Question: How can I improve the execution time of this SQL
'''
declare @Nemo as varchar(30)
set @Nemo = 'TELH14F'
UPDATE Nemos
SET MPV = px,
SaleContracts = SC
FROM (SELECT TOP 1 sum (Qty) SC,
Px
FROM marketState
WHERE Nemo = @Nemo
AND side = 2
GROUP BY Px
ORDER BY px) src
WHERE Nemo = @Nemo
UPDATE Nemos
SET MPC = px,
BuyContracts = SC
FROM (SELECT TOP 1 sum (Qty) SC,
Px
FROM marketState
WHERE Nemo = @Nemo
AND side = 1
GROUP BY Px
ORDER BY px DESC) src
WHERE Nemo = @Nemo
'''
I have tried merging this two updates on the same table Nemos and change the "select top 1" to a MAX or MIN function with no success
I have also looked at the of this query, and that is the reason for me asking how to improve it
Something similar to this
'''
update Nemos SET MPV = pxV , SaleContracts =SC, MPC = pxC, BuyContracts =BC
FROM
(Select top 1 sum (Qty) as SC, px as pxV
from marketState where Nemo = @Nemo and side=2
group by Px order by px ) srcA
-- UNION ALL--
(Select top 1 sum (Qty) as BC, Px as pxC
from marketState where Nemo = @Nemo and side=1
group by Px order by px desc ) srcB
where Nemo = @Nemo
'''
How Can I avoid that UNION or make this work with a 'MIN','MAX' aproach (keeping in mind that the column 'Qty' is summed but the column 'px' is not)
'''
CREATE TABLE [dbo].[Nemos](
<URL> NOT NULL,
<URL> NULL,
<URL> NULL,
[ExpirationDate] [datetime] NULL,
<URL> NULL,
[SaleContracts] [int] NULL,
<URL> NULL,
[BuyContracts] [int] NULL,
<URL> NULL,
[Active] [bit] NULL,
<URL> NULL,
[NemoFactor] [int] NULL,
<URL> NULL,
<URL> NULL,
<URL> NULL,
<URL> NULL,
<URL> NULL,
[FinalTradingDate] [datetime] NULL,
<URL> NULL,
<URL> NULL,
[Decimals] [int] NULL,
[BeginTradingDate] [datetime] NULL,
<URL> NULL,
[BuyQty] [int] NULL,
[SaleQty] [int] NULL,
[LastUpdate] [datetime] NULL
) ON [PRIMARY]
GO
SET ANSI_PADDING OFF
GO
ALTER TABLE [dbo].[Nemos] ADD DEFAULT (getdate()) FOR [BeginTradingDate]
GO
ALTER TABLE [dbo].[Nemos] ADD DEFAULT (getdate()) FOR [LastUpdate]
GO
/****** TABLE NEMOS INDEXES ******/
CREATE NONCLUSTERED INDEX [Nemos_Nemo] ON [dbo].[Nemos]
(
[Nemo] ASC
)WITH (PAD_INDEX = OFF, STATISTICS_NORECOMPUTE = OFF, SORT_IN_TEMPDB = OFF, IGNORE_DUP_KEY = OFF, DROP_EXISTING = OFF, ONLINE = OFF, ALLOW_ROW_LOCKS = ON, ALLOW_PAGE_LOCKS = ON) ON [PRIMARY]
GO
/***************************** marketState **************/
CREATE TABLE [dbo].[marketState](
<URL> NULL,
<URL> NULL,
<URL> NULL,
[Qty] [int] NULL,
[side] [int] NULL,
<URL> NULL,
[LastUpdate] [datetime] NULL,
[Consecutivo] [int] IDENTITY(1,1) NOT NULL,
CONSTRAINT [PK_marketState] PRIMARY KEY CLUSTERED
(
[Consecutivo] ASC
)WITH (PAD_INDEX = OFF, STATISTICS_NORECOMPUTE = OFF, IGNORE_DUP_KEY = OFF, ALLOW_ROW_LOCKS = ON, ALLOW_PAGE_LOCKS = ON) ON [PRIMARY]
) ON [PRIMARY]
/****** MARKETSTATE STATE INDEXES ******/
ALTER TABLE [dbo].[marketState] ADD CONSTRAINT [PK_marketState] PRIMARY KEY CLUSTERED
(
[Consecutivo] ASC
)WITH (PAD_INDEX = OFF, STATISTICS_NORECOMPUTE = OFF, SORT_IN_TEMPDB = OFF, IGNORE_DUP_KEY = OFF, ONLINE = OFF, ALLOW_ROW_LOCKS = ON, ALLOW_PAGE_LOCKS = ON) ON [PRIMARY]
GO
CREATE NONCLUSTERED INDEX [Nemo_Side] ON [dbo].[marketState]
(
[Nemo] ASC,
[side] ASC
)
INCLUDE ( [Px],
[Qty]) WITH (PAD_INDEX = OFF, STATISTICS_NORECOMPUTE = OFF, SORT_IN_TEMPDB = OFF, IGNORE_DUP_KEY = OFF, DROP_EXISTING = OFF, ONLINE = OFF, ALLOW_ROW_LOCKS = ON, ALLOW_PAGE_LOCKS = ON) ON [PRIMARY]
GO
CREATE NONCLUSTERED INDEX [MS_OrderNumber] ON [dbo].[marketState]
(
[OrderNumber] ASC
)
INCLUDE ( [owner]) WITH (PAD_INDEX = ON, STATISTICS_NORECOMPUTE = OFF, SORT_IN_TEMPDB = OFF, IGNORE_DUP_KEY = OFF, DROP_EXISTING = OFF, ONLINE = OFF, ALLOW_ROW_LOCKS = ON, ALLOW_PAGE_LOCKS = ON, FILLFACTOR = 80) ON [PRIMARY]
GO
'''
The core idea is to calculate the and the for a Derivative (nemo..tecnico).
When its a and when its a
When two or more orders have exactly the same price its quantities need to be added(sum)
see the image below

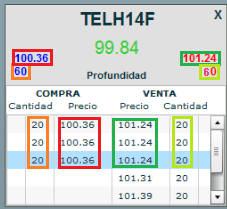
Answer: As I mentioned in the comments, check if the order by column and ASC/DESC clause is right, if not update accordingly in below query.
also make sure you have updated indexes
'''
CREATE CLUSTERED INDEX CIDX_marketState ON marketState (Px DESC,SIDE ASC,Nemo ASC)
'''
'''
CREATE CLUSTERED INDEX CIDX_Nemos ON Nemos (Nemo ASC)
'''
check the below query
'''
update t1 SET
MPV = pxV
,SaleContracts =SC
,MPC = pxC
,BuyContracts =BC
FROM
Nemos t1
JOIN
(
Select TOP 1 sum (Qty) as SC, px as pxV, @Nemo AS Nemo
from marketState
where Nemo = @Nemo and side=2
group by Px
ORDER BY px DESC
) srcA
ON srcA.Nemo=t1.Nemo
JOIN
(
Select TOP 1 sum (Qty) as BC, Px as pxC, @Nemo AS Nemo
from marketState
where Nemo = @Nemo and side=1
group by Px
order by px desc
) srcB
ON srcA.Nemo = srcB.Nemo
'''
as OP asked if this can be done in single read and single update here the query for that. but I do not think this will have really large difference in performance compare to the above.
Same Indexes mentioned above will work with this query as well.
'''
update t1 SET
MPV = q2.MPV
,SaleContracts =q2.SaleContracts
,MPC = q2.MPC
,BuyContracts =q2.BuyContracts
FROM
Nemos t1
JOIN
(
SELECT
SUM(CASE WHEN q1.side = 2 THEN q1.px END) AS MPV
,SUM(CASE WHEN q1.side=2 THEN q1.qty END) AS SaleContracts
,SUM(CASE WHEN q1.side=1 THEN px END) AS MPC
,SUM(CASE WHEN q1.side=1 THEN qty END) AS BuyContracts
,@Nemo AS Nemo
FROM
(
SELECT sum (Qty) as Qty,px,Side
,ROW_NUMBER() OVER (PARTITION BY side ORDER BY Px Desc) AS RowID
from marketState
where Nemo = @Nemo AND side IN (1,2)
group by Px,Side
)q1
WHERE q1.RowID=1
)q2
ON t1.nemo=q2.Nemo
'''